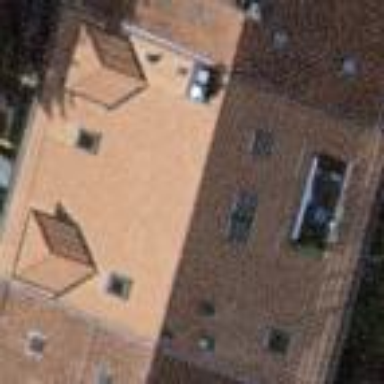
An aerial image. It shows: Beautiful apartment building with hipped roof covered in maroon roof tiles.